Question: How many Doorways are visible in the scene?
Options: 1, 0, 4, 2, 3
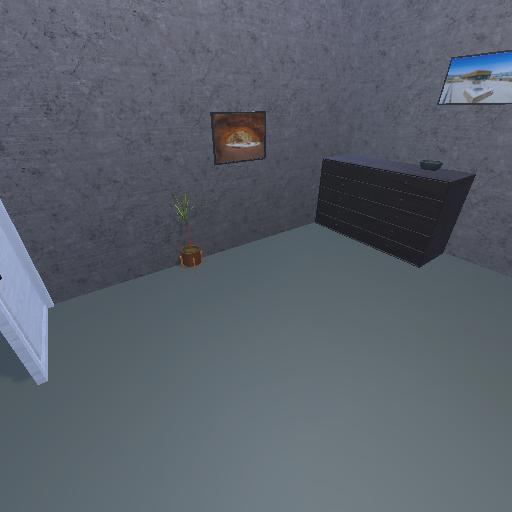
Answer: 1